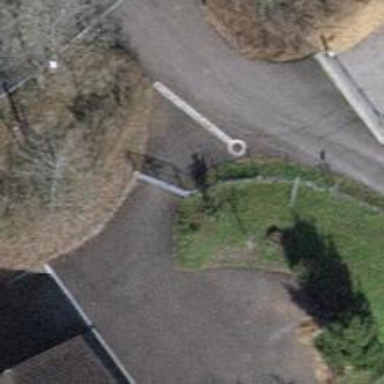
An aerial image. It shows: Gate.